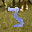
Label: 3